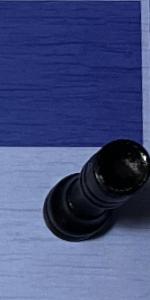
Label: Rook_Black